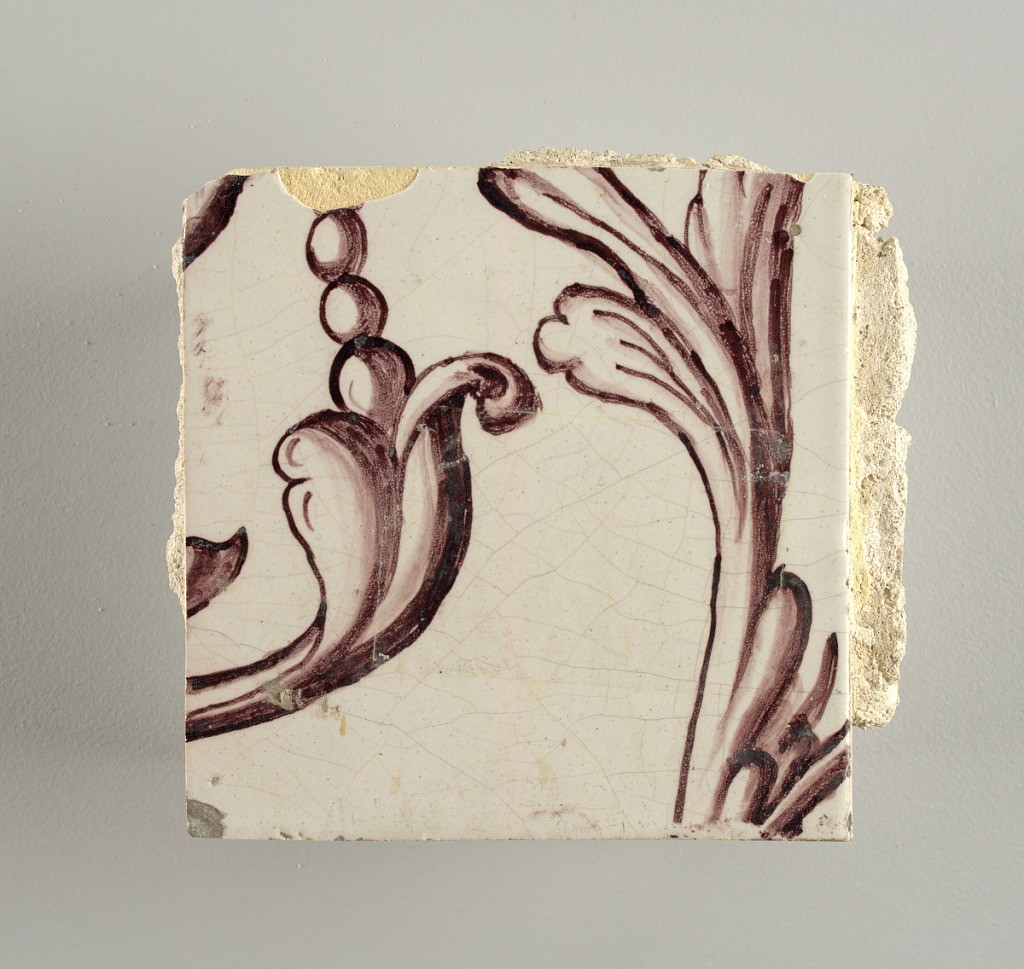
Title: Wall facing
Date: ca. 1725
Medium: tin-glazed earthenware, underglaze
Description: Running design for a frieze or a dado, composed of scrolls of foliage and strapwork, and four repeating motifs--a seated woman in a small upright oval medallion, a putto seated on a rocailled base, and strapwork in axial pattern.  The various panels, A to F, show various repeats of the same design, all being five tiles high and a varying number of tiles wide.